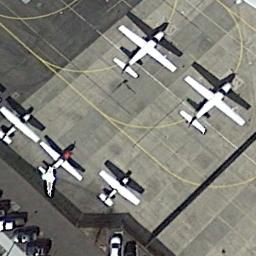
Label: airplane